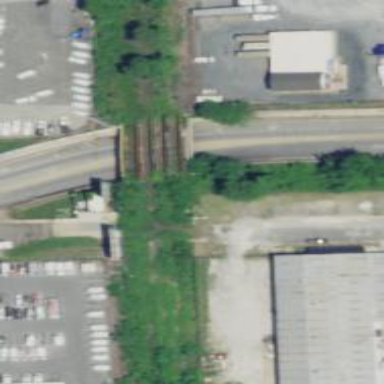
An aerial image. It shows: Disused railway bridge.